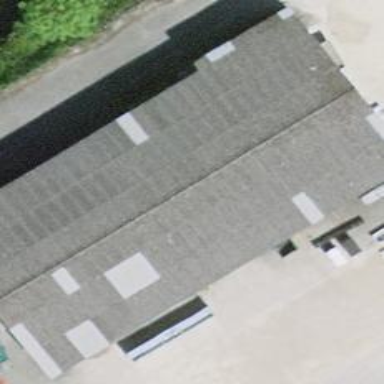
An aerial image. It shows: Industrial building.